Question: I have the following kendo Grid in razor view
'''
@(Html.Kendo().Grid<PO>()
.Name("manualMatchGrid")
.Columns(columns =>
{
BindFields(columns);
})
.Selectable(s => s.Mode(GridSelectionMode.Multiple))
.Pageable()
.Sortable()
.DataSource(dataSource =>
dataSource.Ajax()
.Batch(true)
.PageSize(20)
.ServerOperation(false)
.Model(model =>
{
model.Id(l => l.Id);
})
.Read(read => read.Action("ReadInvoicePOs", "Invoice", new { invoiceID = ViewBag.InvoiceID }).Data("getInvoicePOsFilterData"))
)
.Pageable()
.Navigatable()
)
'''
and the getInvoicePOsFilterData javascript function...
'''
<script>
function getInvoicePOsFilterData() {
return {
pONumber: $('#PONumber').val(), vendorId: $('#VendorId').val(), clientId: $('#ClientId').val()
};
}
</script>
'''
Looking at the chrome Network inspector...

The Data InvoiceId, which is the routeData, Nothing is being send. What am I missing.
Edit:
Controller...
'''
[AcceptVerbs(HttpVerbs.Get)]
public JsonResult ReadInvoicePOs([DataSourceRequest]DataSourceRequest request, int invoiceId, string pONumber, int? vendorId, int clientId)
{
var pOs = dynamicPOManager.GetPOs(invoiceId, clientId, pONumber);
DataSourceResult result = pOs.ToDataSourceResult(request);
return Json(result, JsonRequestBehavior.AllowGet);
}
'''
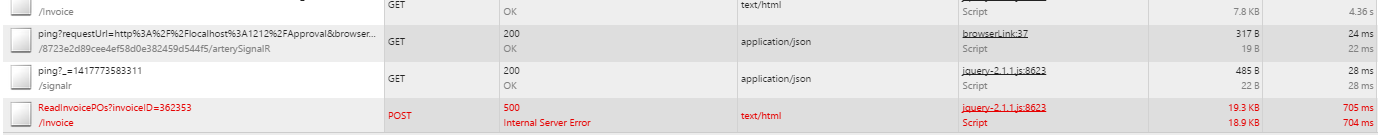
Answer: I found the problem. The problem was that POST is default for the Read Method. I added "Type(HttpVerbs.Get)", and it worked just fine.
'''
.Read(read => read.Action("ReadInvoicePOs", "Invoice", new { invoiceID = ViewBag.InvoiceID }).Data("getInvoicePOsFilterData").Type(HttpVerbs.Get))
'''